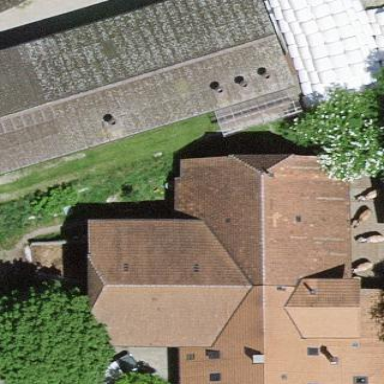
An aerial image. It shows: Farm building.